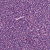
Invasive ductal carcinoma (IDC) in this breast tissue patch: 1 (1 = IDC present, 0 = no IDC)